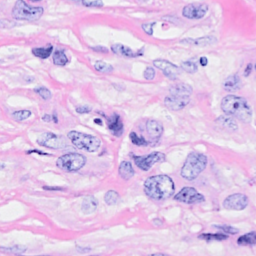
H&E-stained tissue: Breast